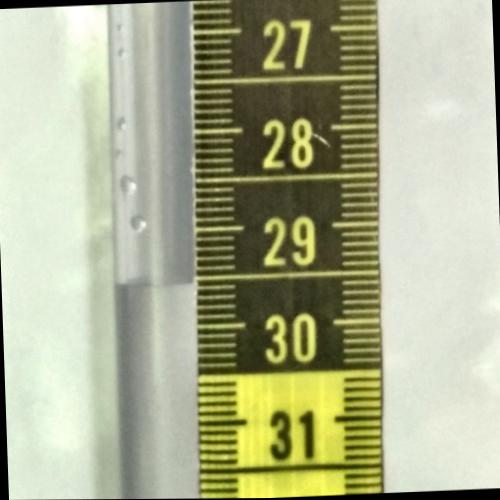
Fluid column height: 29.6 cm